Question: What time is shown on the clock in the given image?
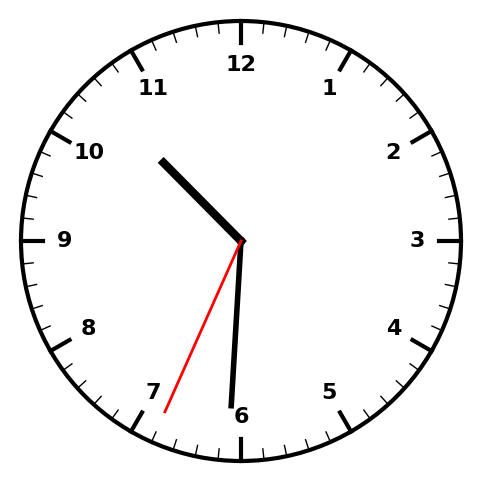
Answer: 10:30:34